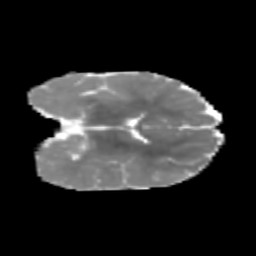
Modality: MD
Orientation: coronal
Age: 6
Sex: male
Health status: healthy